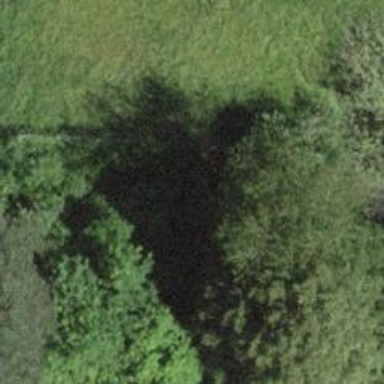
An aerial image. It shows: Tunnel.